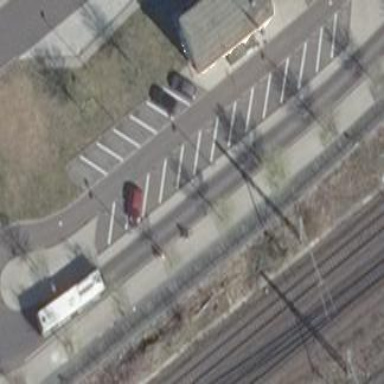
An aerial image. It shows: Bicycle parking area with wall loops.